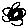
Label: line